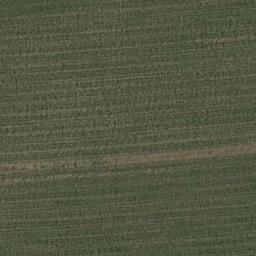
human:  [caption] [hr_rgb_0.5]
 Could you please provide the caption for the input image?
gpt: The entire image is dominated by grass .

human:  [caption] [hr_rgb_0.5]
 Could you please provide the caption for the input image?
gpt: A large strip of lush green grass .

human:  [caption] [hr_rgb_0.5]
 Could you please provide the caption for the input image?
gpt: This meadow has dense grasses and a horizontal striped texture and a trail is also on the meadow .

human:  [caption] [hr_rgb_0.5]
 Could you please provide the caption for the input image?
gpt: The meadow is dense but uneven .

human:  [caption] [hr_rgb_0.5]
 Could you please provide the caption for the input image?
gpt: A brown and green meadow with stripes .